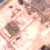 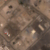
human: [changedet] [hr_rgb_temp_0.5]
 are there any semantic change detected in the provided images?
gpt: The desert area is further urbanized.